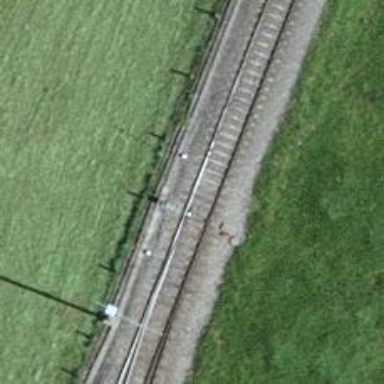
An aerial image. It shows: Railway switch.